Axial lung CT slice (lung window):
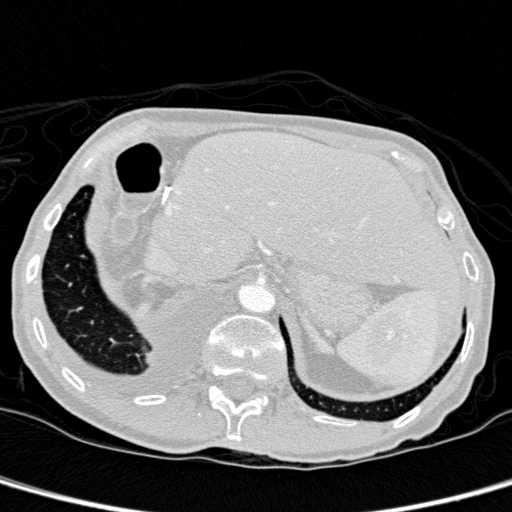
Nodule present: no